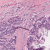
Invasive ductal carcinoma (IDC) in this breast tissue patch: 1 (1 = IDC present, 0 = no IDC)